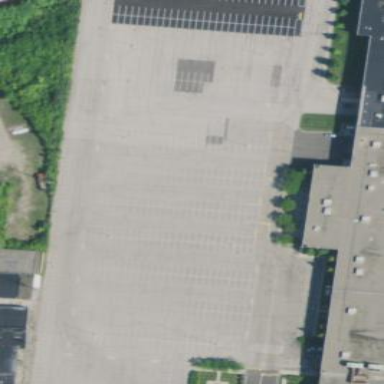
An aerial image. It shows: Parking area.